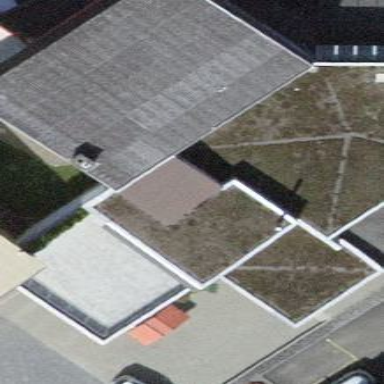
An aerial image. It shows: Car shop building.